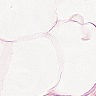
Metastatic tissue present: no